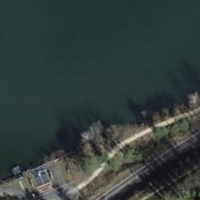
EUNIS habitat code: 15
Species observed at this site:
Epipactis atrorubens
Clematis vitalba